Question: I have a webpage which the main body is about 95% in width, So the problem i have is i want the footer to be 100% even though i am aware that the footer is a child of the main body this making the footer an equal width as the body.

Is there anyway i can override the footer without having to increase the body to 100% width?
I already attempted to set the footer inside a div but i still haven't been able to come up with a solution to my problem
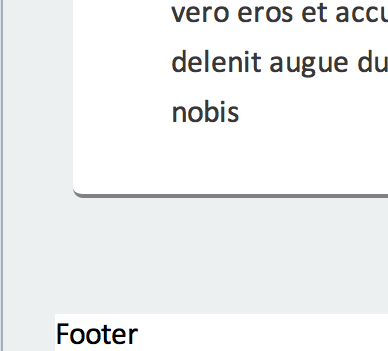
Answer: Make a wrapper that is 100% width. Give your content 95% width, give everything else 100%.
'''
<div class="wrapper">
<header>...</header>
<div id="content">...</div>
<footer>...</footer>
</div>
'''